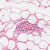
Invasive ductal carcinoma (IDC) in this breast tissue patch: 0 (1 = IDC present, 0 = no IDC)